Aerial crown-view tile of a tropical tree (Barro Colorado Island, Panama), acquired 20250818:
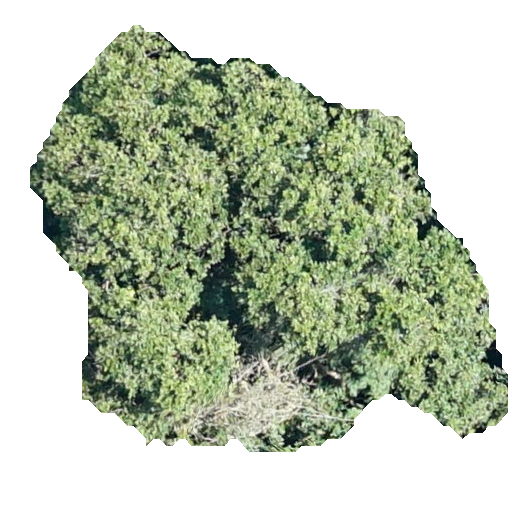
Species: Anacardium excelsum
GBIF accepted scientific name: Anacardium excelsum
Crown area: 199.325 m²